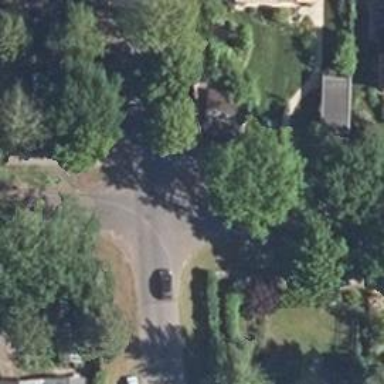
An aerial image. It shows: Residential road with asphalt surface and no sidewalk.